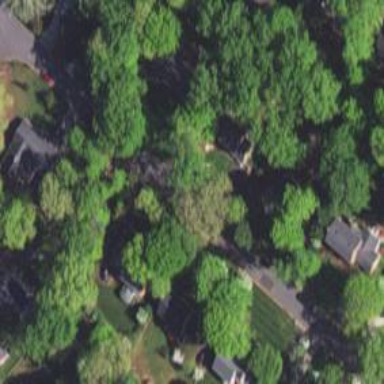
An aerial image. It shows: Neighborhood.